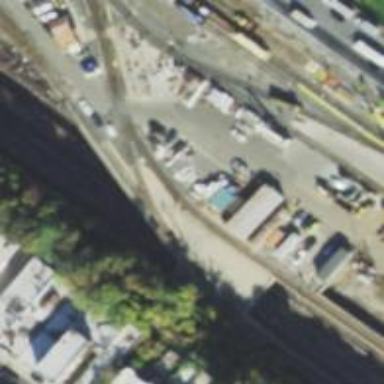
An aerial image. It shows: Yard serving electrified rail tracks with overhead electrification.